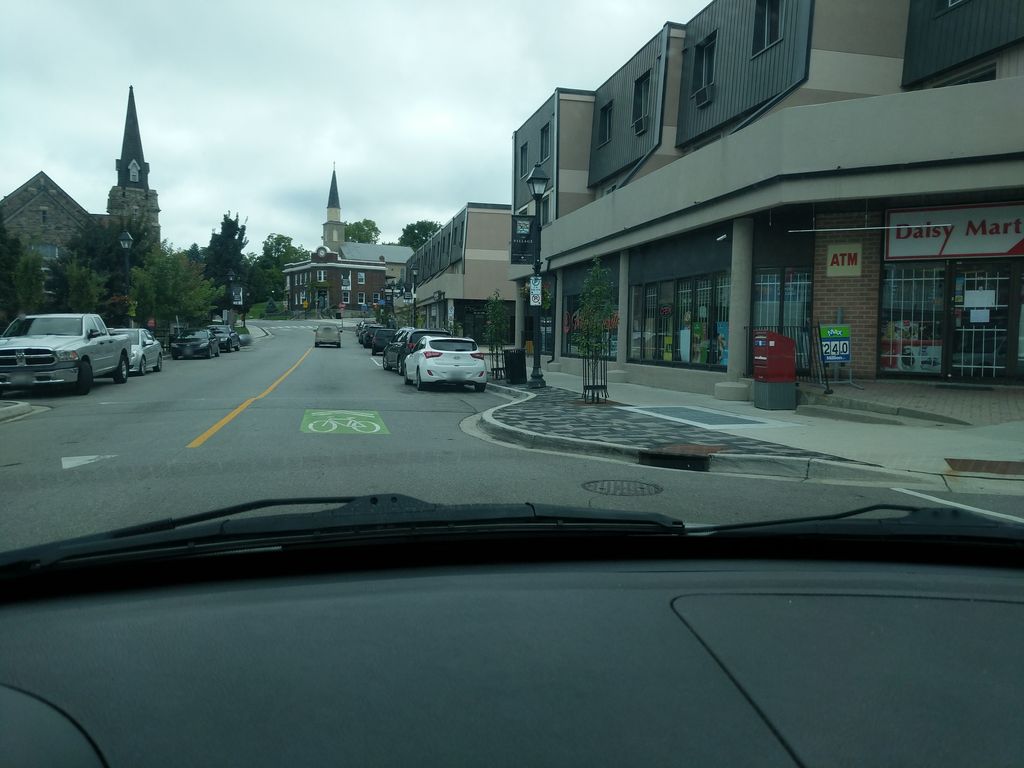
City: kitchener-waterloo